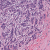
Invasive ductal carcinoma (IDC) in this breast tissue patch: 1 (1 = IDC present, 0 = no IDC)